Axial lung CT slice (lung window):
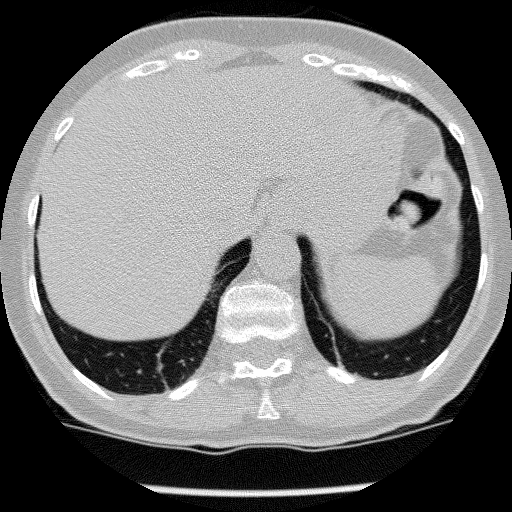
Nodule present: no